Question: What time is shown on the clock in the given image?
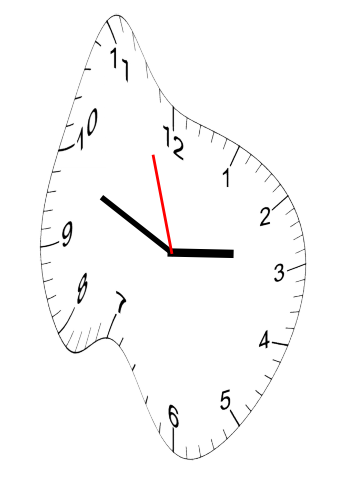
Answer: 02:48:57